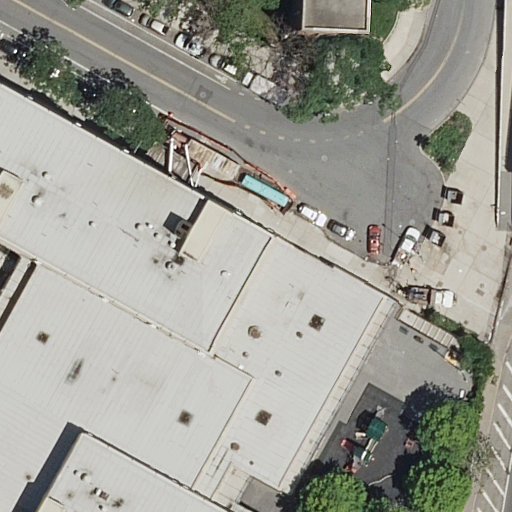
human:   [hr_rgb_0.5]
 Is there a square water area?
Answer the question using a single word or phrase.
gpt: no

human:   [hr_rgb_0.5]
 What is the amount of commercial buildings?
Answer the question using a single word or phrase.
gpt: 0

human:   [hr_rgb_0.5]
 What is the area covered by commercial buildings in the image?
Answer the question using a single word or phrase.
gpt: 0m2

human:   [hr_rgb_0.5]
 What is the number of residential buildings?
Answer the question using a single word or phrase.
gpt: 2

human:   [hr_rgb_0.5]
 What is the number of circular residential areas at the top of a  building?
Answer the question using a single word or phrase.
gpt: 0

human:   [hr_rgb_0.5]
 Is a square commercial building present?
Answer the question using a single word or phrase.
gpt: no

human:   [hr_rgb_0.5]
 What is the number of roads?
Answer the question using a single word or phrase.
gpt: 6

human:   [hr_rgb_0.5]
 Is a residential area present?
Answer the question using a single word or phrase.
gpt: yes

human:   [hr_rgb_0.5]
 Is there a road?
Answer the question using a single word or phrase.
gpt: yes

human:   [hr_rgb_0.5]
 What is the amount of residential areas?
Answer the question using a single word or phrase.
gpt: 1

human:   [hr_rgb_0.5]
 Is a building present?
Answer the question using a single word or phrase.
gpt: yes

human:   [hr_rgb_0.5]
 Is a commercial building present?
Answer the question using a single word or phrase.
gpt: no

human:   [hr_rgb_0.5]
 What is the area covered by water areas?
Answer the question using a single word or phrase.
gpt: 0m2

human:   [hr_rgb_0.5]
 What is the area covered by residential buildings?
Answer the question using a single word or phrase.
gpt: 1890m2

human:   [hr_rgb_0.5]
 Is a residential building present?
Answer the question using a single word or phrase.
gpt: yes

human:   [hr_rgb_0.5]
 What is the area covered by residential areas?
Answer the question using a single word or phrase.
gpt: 5342m2

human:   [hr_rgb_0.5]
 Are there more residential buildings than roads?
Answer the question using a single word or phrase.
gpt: no

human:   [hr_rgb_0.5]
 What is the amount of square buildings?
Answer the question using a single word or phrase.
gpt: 0

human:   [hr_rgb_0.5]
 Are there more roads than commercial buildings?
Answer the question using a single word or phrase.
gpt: yes

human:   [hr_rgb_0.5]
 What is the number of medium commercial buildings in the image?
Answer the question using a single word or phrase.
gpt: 0

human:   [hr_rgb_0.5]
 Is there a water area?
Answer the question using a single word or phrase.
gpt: no

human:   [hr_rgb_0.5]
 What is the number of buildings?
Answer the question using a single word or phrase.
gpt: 2

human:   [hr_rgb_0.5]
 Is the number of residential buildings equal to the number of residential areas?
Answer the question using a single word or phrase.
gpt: no

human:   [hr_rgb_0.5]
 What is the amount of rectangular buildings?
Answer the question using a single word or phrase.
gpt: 2

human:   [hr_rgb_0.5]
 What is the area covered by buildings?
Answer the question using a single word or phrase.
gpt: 1890m2

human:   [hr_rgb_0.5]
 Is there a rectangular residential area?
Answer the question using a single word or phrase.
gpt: yes

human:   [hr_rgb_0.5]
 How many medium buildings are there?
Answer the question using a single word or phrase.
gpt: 0

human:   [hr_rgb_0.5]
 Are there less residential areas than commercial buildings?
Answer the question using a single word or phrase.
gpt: no

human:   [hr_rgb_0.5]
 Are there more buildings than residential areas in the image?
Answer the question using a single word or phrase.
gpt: yes

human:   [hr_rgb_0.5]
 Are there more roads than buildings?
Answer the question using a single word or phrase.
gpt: yes

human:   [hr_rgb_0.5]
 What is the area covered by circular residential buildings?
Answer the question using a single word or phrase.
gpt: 0m2

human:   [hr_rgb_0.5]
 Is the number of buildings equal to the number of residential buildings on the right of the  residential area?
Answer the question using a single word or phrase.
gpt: yes

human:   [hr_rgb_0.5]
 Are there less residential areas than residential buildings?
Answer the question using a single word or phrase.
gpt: yes

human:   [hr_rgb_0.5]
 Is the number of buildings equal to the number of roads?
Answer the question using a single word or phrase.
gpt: no

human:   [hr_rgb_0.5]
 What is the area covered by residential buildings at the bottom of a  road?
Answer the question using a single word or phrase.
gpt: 1811m2

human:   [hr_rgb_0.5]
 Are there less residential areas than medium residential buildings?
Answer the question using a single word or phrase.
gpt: no

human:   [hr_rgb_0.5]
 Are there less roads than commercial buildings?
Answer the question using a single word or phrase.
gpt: no

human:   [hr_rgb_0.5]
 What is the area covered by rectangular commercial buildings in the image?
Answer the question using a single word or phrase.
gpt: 0m2

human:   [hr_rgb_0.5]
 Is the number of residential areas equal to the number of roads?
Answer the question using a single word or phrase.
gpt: no

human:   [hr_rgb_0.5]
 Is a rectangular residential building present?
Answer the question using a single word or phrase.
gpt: yes

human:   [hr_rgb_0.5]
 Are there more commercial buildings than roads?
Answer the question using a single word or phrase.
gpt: no

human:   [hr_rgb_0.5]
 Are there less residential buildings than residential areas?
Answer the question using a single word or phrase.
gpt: no

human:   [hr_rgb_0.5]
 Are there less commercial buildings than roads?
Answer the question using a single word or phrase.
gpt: yes

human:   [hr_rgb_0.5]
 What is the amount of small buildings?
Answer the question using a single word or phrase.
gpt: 1

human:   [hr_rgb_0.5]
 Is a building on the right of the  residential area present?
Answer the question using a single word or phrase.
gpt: yes

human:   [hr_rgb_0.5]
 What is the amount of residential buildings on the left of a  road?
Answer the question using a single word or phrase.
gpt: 2

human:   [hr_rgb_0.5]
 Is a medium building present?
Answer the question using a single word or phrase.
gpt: no

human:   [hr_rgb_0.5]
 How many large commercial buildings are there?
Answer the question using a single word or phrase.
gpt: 0

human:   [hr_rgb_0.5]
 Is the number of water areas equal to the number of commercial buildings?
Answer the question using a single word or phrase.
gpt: yes

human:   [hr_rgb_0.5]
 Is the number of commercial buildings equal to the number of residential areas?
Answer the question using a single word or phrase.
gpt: no

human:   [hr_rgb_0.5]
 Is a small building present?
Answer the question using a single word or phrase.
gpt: yes

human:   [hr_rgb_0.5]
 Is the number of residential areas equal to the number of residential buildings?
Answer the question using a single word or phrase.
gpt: no

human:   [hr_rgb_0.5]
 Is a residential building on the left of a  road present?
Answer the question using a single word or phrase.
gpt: yes

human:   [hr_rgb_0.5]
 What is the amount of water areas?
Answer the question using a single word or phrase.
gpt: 0

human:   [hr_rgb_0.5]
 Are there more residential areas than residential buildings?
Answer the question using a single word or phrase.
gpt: no

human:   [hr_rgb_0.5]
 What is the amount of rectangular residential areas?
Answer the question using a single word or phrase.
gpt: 1

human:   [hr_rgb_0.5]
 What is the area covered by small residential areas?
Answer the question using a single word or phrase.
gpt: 0m2

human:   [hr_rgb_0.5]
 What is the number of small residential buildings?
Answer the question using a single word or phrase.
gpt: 1

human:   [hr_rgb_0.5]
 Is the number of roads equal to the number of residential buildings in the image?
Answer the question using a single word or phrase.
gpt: no

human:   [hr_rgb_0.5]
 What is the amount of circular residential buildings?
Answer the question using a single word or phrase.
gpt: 0

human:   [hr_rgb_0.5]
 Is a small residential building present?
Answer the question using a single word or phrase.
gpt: yes

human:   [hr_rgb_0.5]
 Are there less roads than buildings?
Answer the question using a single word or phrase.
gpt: no

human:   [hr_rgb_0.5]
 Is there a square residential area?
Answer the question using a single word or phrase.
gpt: no

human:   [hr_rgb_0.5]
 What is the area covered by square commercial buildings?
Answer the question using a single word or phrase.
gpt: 0m2